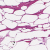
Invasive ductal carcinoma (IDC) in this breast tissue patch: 0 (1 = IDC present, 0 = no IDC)